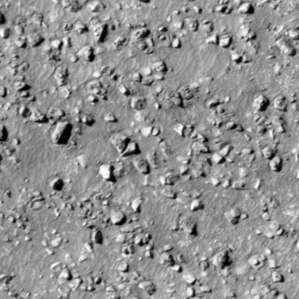
Label: non_frost